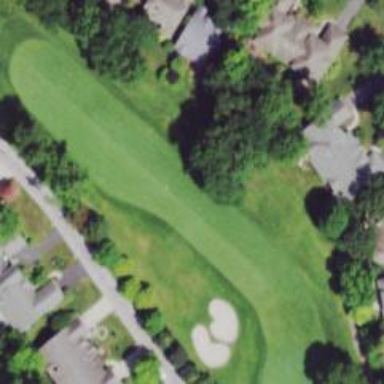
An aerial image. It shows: View of golf hole.